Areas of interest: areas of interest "Sun Yat-sen University Guangzhou Campus Southern Campus No. 2 Tennis Court (Lingnan Road)"
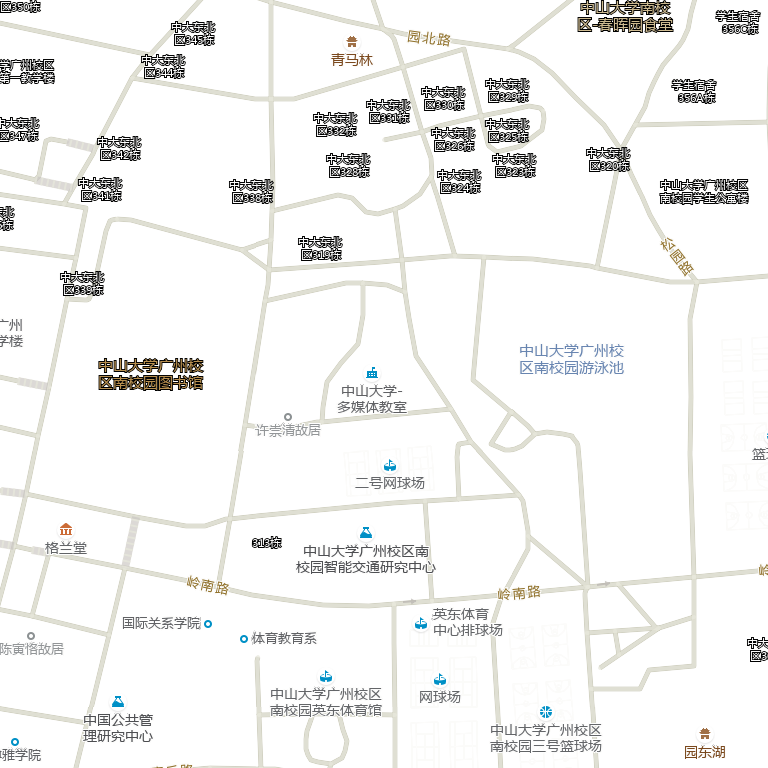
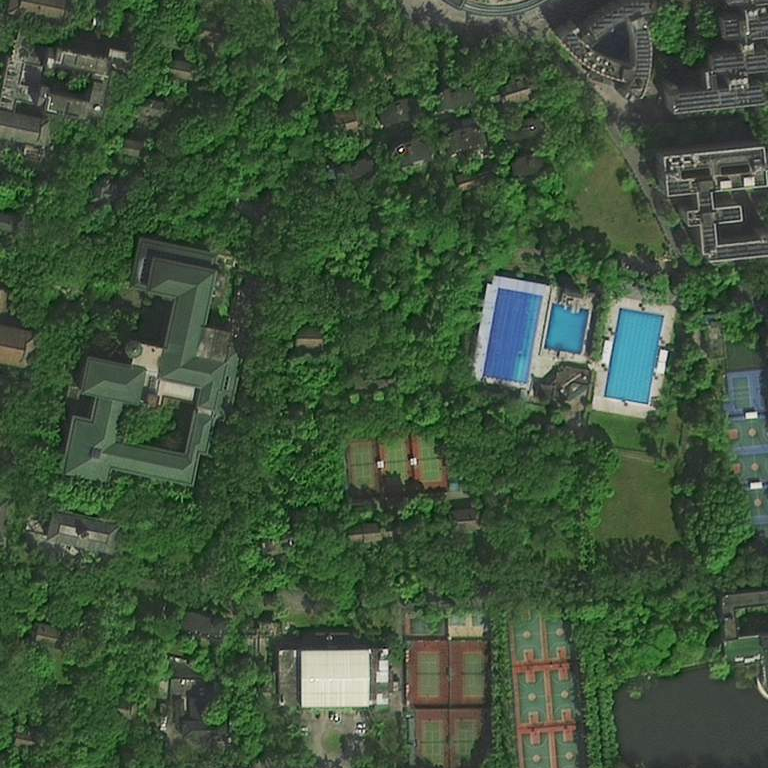